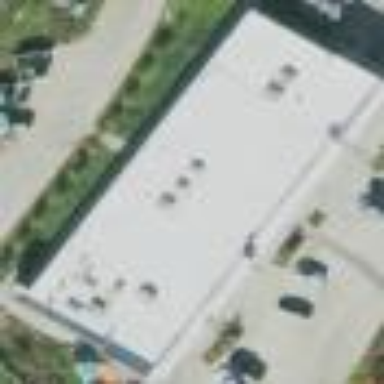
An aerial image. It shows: Retail building.